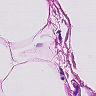
Metastatic tissue present: no